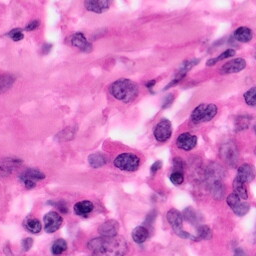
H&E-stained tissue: Pancreatic